Question: I am trying to retrieve the Release Keyhash for my app . I am giving the correct password and path to the generated keystore file but still is doesn't outputs my keyhash.
Here's a screenshot of the situation .

As you can see in the above picture , I've given all the info correctly including my password. My password is the one I entered while generating the 'keystore file'. It does not output anything and moves to the next line .
Why is it not printing the 'keyhash' ?
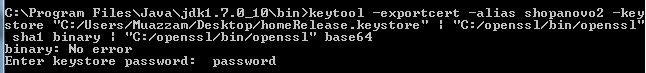
Answer: '''
package com.example.id;
import java.security.MessageDigest;
import java.security.NoSuchAlgorithmException;
import android.os.Bundle;
import android.app.Activity;
import android.content.pm.PackageInfo;
import android.content.pm.PackageManager;
import android.content.pm.PackageManager.NameNotFoundException;
import android.content.pm.Signature;
import android.util.Base64;
import android.util.Log;
import android.view.Menu;
import android.view.View;
import android.view.View.OnClickListener;
import android.widget.Button;
import android.widget.EditText;
import android.widget.Toast;
public class MainActivity extends Activity {
PackageInfo info;
@Override
protected void onCreate(Bundle savedInstanceState) {
super.onCreate(savedInstanceState);
setContentView(R.layout.activity_main);
Button btn = (Button)findViewById(R.id.button1);
final EditText et = (EditText)findViewById(R.id.editText1);
btn.setOnClickListener(new OnClickListener() {
@Override
public void onClick(View v) {
// TODO Auto-generated method stub
try {
info = getPackageManager().getPackageInfo("com.example.id", PackageManager.GET_SIGNATURES);
for (Signature signature : info.signatures) {
MessageDigest md;
md = MessageDigest.getInstance("SHA");
md.update(signature.toByteArray());
String something = new String(Base64.encode(md.digest(), 0));
//String something = new String(Base64.encodeBytes(md.digest()));
et.setText(something);
Toast.makeText(getBaseContext(), "" + something, 2000).show();
}
} catch (NameNotFoundException e1) {
Log.e("name not found", e1.toString());
} catch (NoSuchAlgorithmException e) {
Log.e("no such an algorithm", e.toString());
} catch (Exception e) {
Log.e("exception", e.toString());
}
}
});
}
}
'''